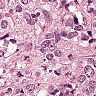
Metastatic tissue present: yes